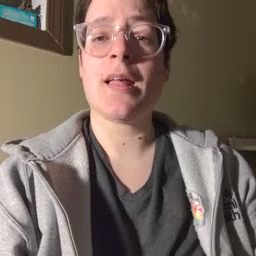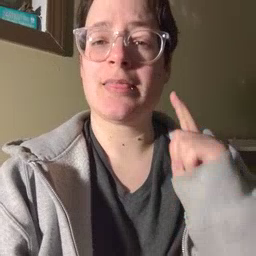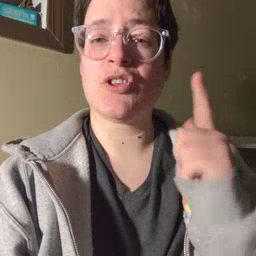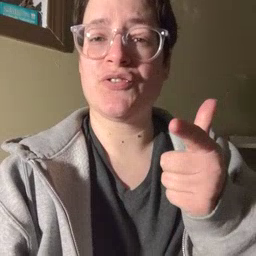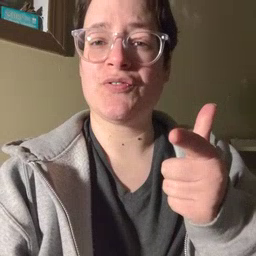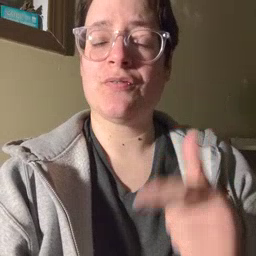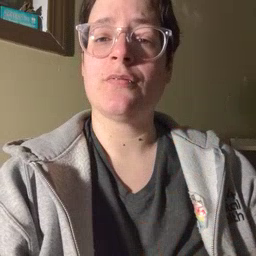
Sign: later